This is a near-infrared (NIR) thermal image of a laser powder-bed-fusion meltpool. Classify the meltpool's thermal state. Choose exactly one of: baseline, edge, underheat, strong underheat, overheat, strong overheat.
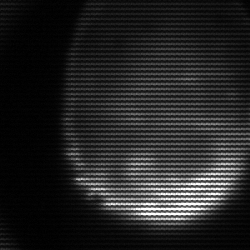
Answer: edge